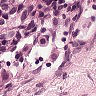
Metastatic tissue present: yes